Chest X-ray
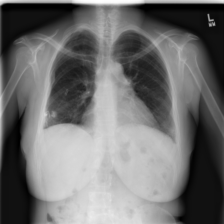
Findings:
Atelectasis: negative
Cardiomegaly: negative
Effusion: negative
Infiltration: negative
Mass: negative
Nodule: negative
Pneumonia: negative
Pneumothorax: negative
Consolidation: negative
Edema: negative
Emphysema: negative
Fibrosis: negative
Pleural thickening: negative
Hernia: negative